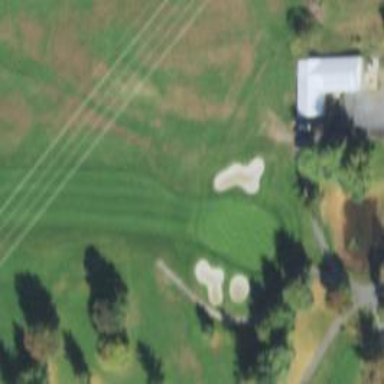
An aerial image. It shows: View of golf hole.